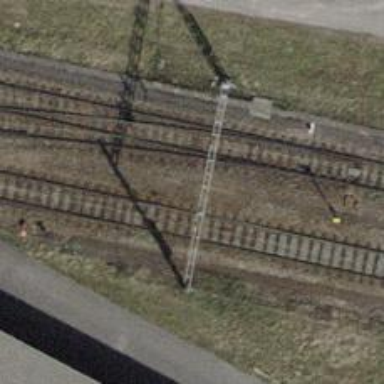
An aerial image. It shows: Railway switch.